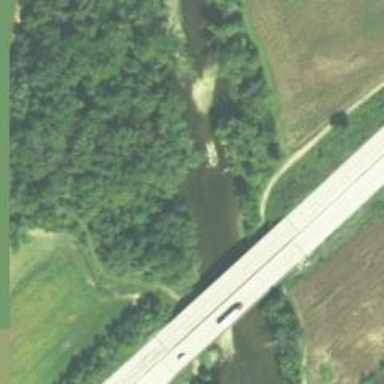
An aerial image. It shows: Bridge supported by abutments.